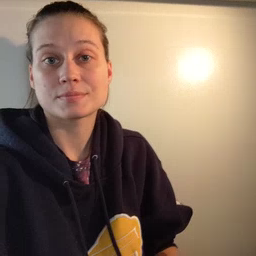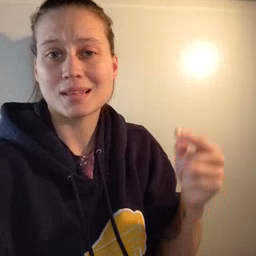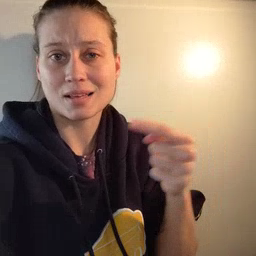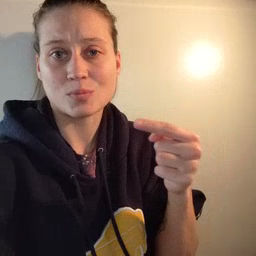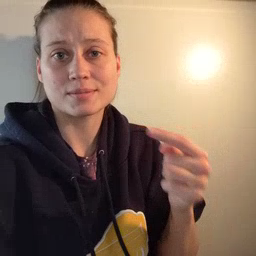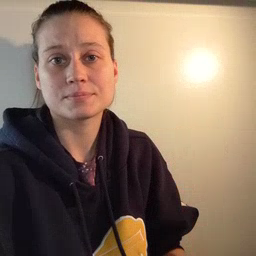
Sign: owie